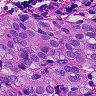
Metastatic tissue present: yes